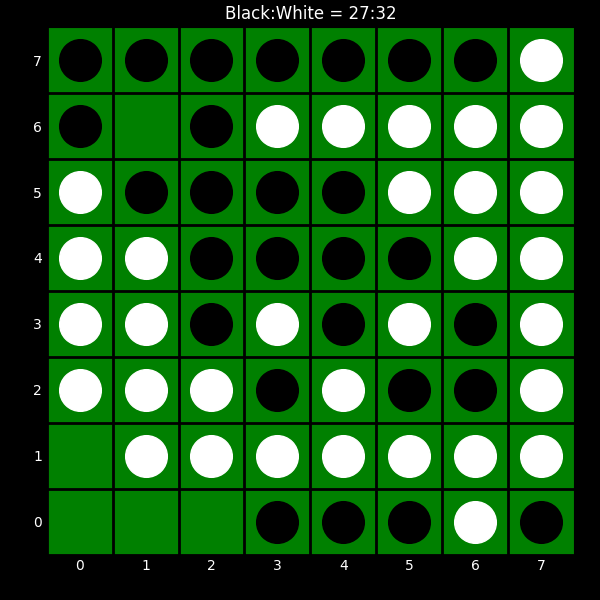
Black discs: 27
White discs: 32